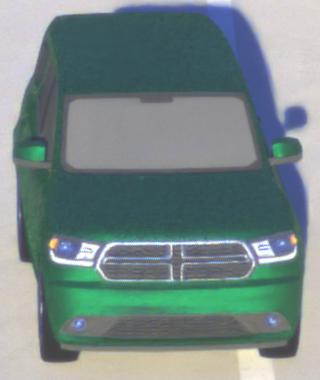
Make: Dodge
Model: Durango
Detailed model: Gen. 3
Model produced from: 2010
Doors: 5
Color: green
Road condition: dry road
Daytime: sunrise or sunset
Contrast: medium contrast